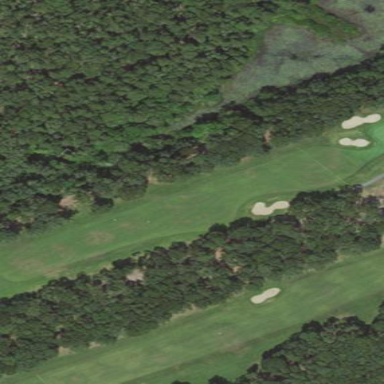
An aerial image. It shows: Golf fairway in the image.